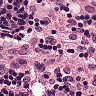
Metastatic tissue present: no